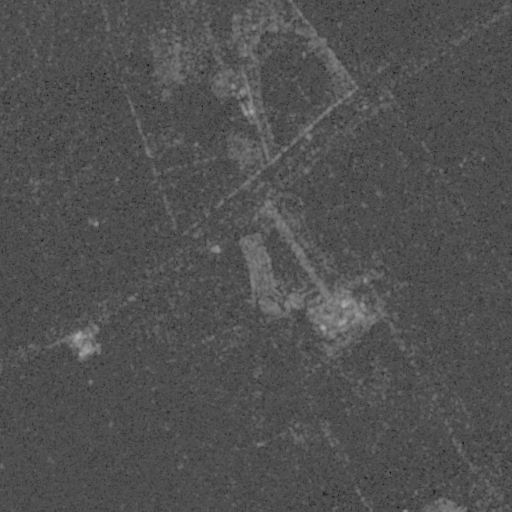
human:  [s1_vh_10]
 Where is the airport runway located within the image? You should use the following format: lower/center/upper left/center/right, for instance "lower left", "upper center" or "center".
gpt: The airport runway is located in the lower right of the image.
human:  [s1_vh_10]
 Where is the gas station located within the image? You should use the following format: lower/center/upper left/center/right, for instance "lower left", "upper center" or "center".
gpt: The gas station is located in the lower left of the image.
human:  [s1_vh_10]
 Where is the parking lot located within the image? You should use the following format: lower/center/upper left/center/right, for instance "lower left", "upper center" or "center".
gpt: There is no parking lot in the image.

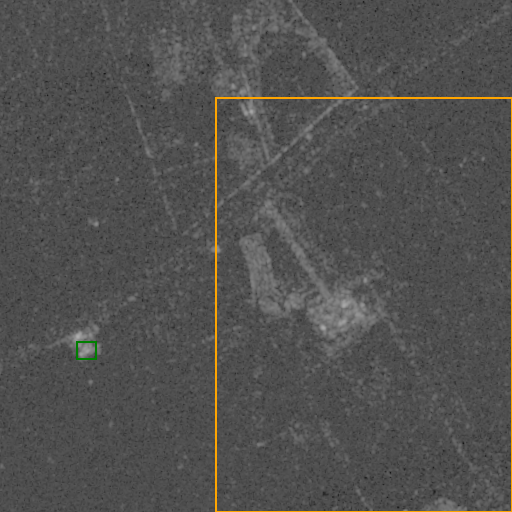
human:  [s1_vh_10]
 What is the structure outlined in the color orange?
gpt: The structure outlined in orange is a crop field.
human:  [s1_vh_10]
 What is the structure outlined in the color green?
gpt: The structure outlined in green is a gas station.
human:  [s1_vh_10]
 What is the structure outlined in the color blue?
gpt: There is no blue outline.